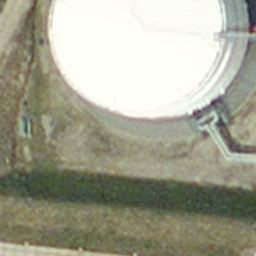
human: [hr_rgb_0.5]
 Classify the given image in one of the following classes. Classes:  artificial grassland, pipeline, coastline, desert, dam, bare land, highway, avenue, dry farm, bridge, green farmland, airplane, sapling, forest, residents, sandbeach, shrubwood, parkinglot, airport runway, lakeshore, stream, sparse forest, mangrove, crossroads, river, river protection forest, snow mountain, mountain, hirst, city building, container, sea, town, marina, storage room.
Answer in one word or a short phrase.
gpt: storage room